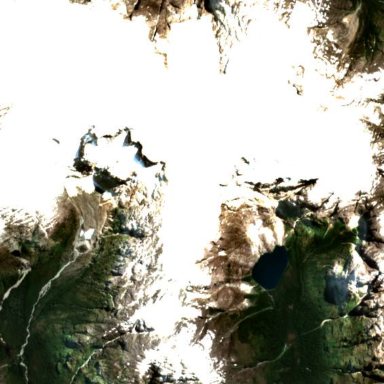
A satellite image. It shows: Majestic glacier in the distance.